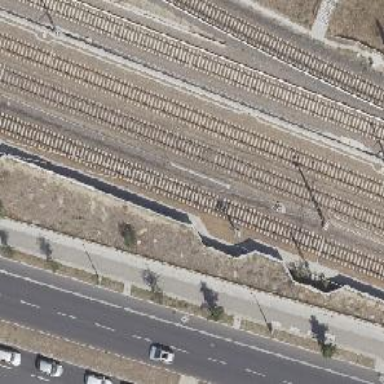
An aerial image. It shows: Railway signal.